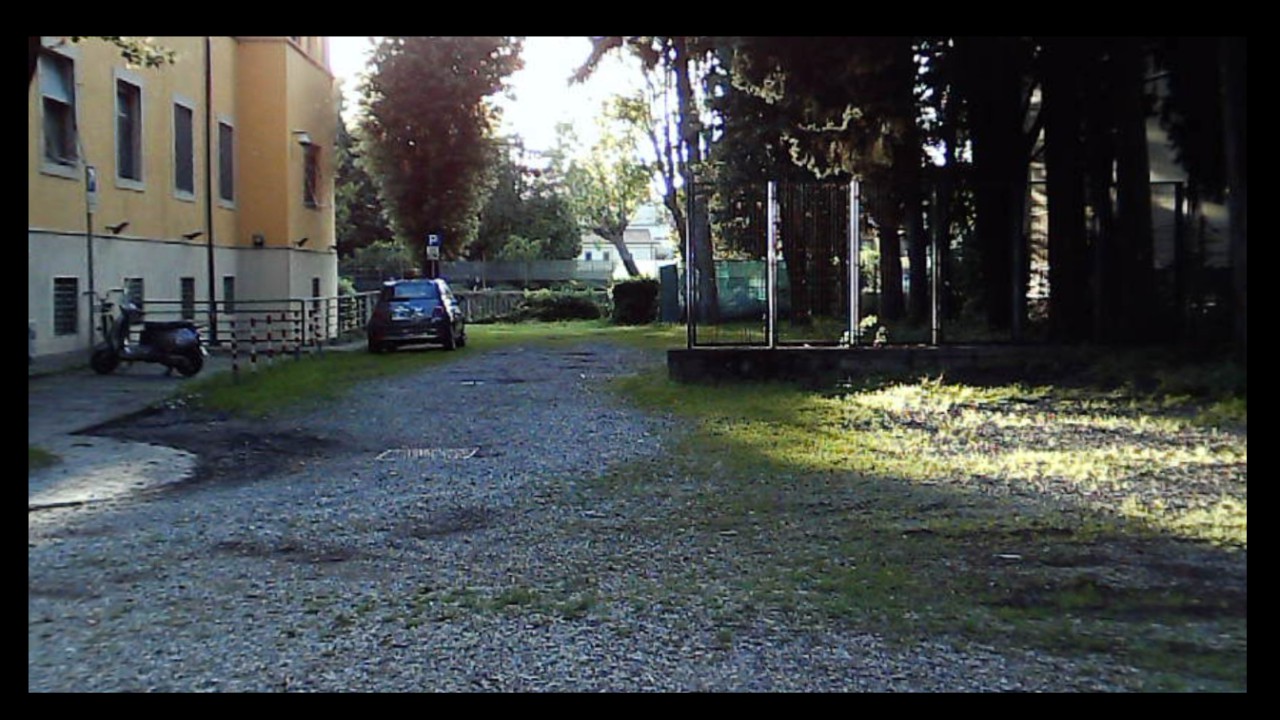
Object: Betafpv air75